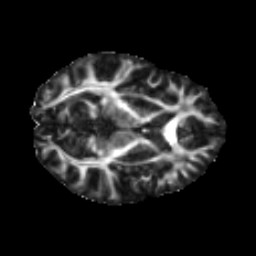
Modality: FA
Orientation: axial
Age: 22
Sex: female
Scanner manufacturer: ge
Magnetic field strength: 3 T
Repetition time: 7.8 s
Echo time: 0.0606 s